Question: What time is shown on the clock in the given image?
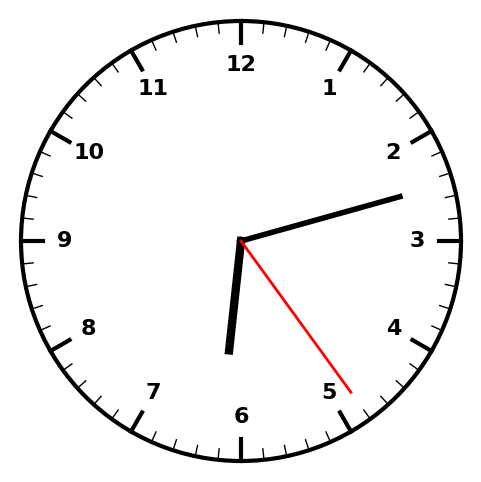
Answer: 06:12:24